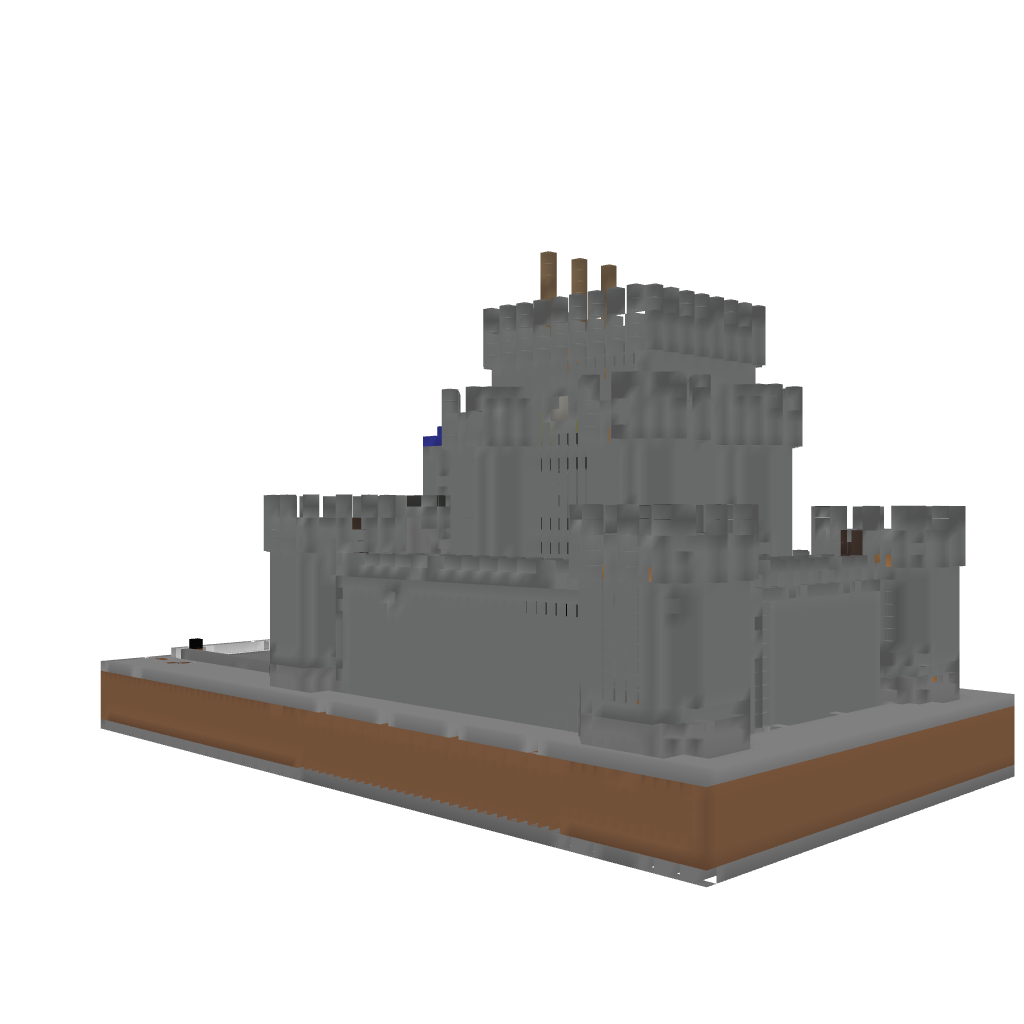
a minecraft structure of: Butron castle schematic